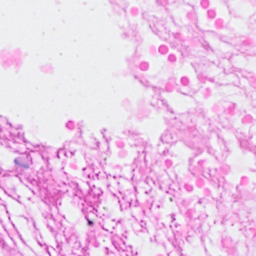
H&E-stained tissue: Breast